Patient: sex M, age 51
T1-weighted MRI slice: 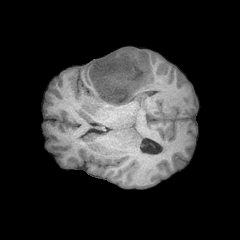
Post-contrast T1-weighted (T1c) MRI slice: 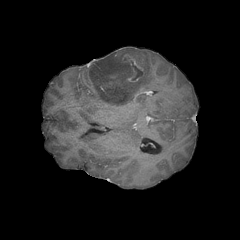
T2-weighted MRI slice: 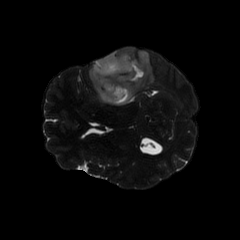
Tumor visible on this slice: yes
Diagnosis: Astrocytoma, IDH-mutant
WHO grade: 4